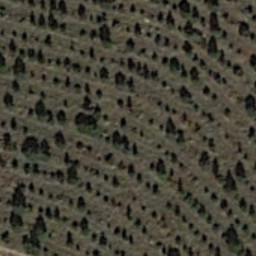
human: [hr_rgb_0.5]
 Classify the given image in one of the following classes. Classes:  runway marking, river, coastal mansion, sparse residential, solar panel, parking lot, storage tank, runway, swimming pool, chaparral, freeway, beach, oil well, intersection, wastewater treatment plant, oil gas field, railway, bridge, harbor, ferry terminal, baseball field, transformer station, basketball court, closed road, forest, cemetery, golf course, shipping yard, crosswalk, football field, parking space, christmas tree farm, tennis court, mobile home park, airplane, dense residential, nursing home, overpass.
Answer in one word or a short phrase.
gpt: christmas tree farm